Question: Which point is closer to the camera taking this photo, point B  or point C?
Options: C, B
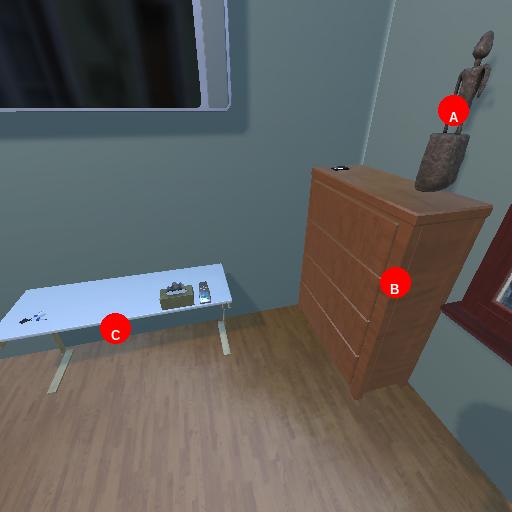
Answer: C